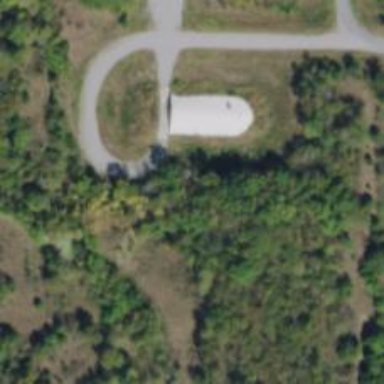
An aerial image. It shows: Military bunker for protection and defense.